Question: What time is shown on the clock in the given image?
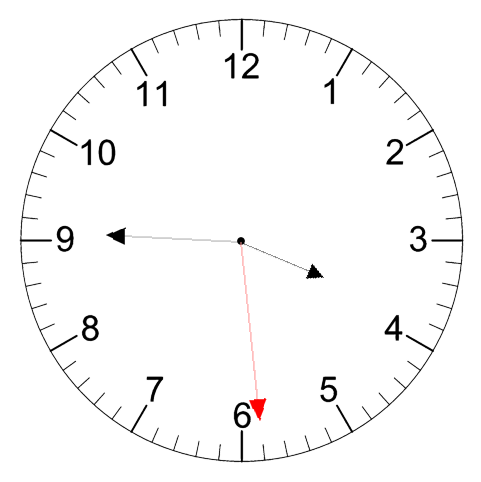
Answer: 03:45:29